Question: This is my Firebase tree:

'''
package com.example.android.frep;
import android.os.Bundle;
import android.support.v7.app.AppCompatActivity;
import android.content.Intent;
import android.text.SpannableStringBuilder;
import android.text.TextUtils;
import android.view.View;
import android.widget.AdapterView;
import android.widget.ArrayAdapter;
import android.widget.Button;
import android.widget.EditText;
import android.widget.ListView;
import android.widget.Spinner;
import android.widget.Toast;
import com.google.firebase.database.DataSnapshot;
import com.google.firebase.database.DatabaseError;
import com.google.firebase.database.DatabaseReference;
import com.google.firebase.database.FirebaseDatabase;
import com.google.firebase.database.ValueEventListener;
import java.util.ArrayList;
import java.util.List;
public class fHome extends AppCompatActivity {
List<resepNusantara> listResepNusantara;
ListView listViewResep;
DatabaseReference dbResepNusantara;
@Override
protected void onCreate(Bundle savedInstanceState) {
super.onCreate(savedInstanceState);
setContentView(R.layout.activity_f_home);
listViewResep = (ListView) findViewById(R.id.resepList);
dbResepNusantara = FirebaseDatabase.getInstance().getReference("resepNusantara");
}
@Override
protected void onStart() {
super.onStart();
dbResepNusantara.addValueEventListener(new ValueEventListener() {
@Override
public void onDataChange(DataSnapshot dataSnapshot) {
//clear the list
//listResepNusantara.clear();
//iterating all nodes
for (DataSnapshot postSnapshot : dataSnapshot.getChildren()) {
//getting resep
//This is the ERROR START
resepNusantara resepN = postSnapshot.getValue(resepNusantara.class);
//adding resep to the list
listResepNusantara.add(resepN);
}
//creating the adapter for the list
ResepList resepListAdapter = new ResepList(fHome.this, listResepNusantara);
//attaching adapter to the listView
listViewResep.setAdapter(resepListAdapter);
}
@Override
public void onCancelled(DatabaseError databaseError) {
}
});
}
}
'''
Hi, everyone I want to ask, i have a problem to retrieve data from firebase
In my model class which is resepNusantara, I've tried to change my properties type to Long but it stills error. The error line is on comment
I follow this guidelines: <URL>
This is the LogCat:
'''
10-24 20:35:14.002 18631-18745/com.example.android.frep D/libc-netbsd: [getaddrinfo]: hostname=frep-ffacb.firebaseio.com; servname=(null); app_pid=18631; app_uid=10161; ai_flags=1024; ai_family=0; ai_socktype=1; netid=0; mark=0; from prox result 0
10-24 20:35:14.521 18631-18745/com.example.android.frep E/NativeCrypto: ssl=0x7f93ff4880 cert_verify_callback x509_store_ctx=0x7f6d5889f0 arg=0x0
10-24 20:35:15.610 18631-18631/com.example.android.frep E/AndroidRuntime: FATAL EXCEPTION: main
Process: com.example.android.frep, PID: 18631
com.google.firebase.database.DatabaseException: Failed to convert value of type java.lang.Long to String
at com.google.android.gms.internal.zzbqi.zzaD(Unknown Source)
at com.google.android.gms.internal.zzbqi.zzb(Unknown Source)
at com.google.android.gms.internal.zzbqi.zza(Unknown Source)
at com.google.android.gms.internal.zzbqi.zzb(Unknown Source)
at com.google.android.gms.internal.zzbqi$zza.zze(Unknown Source)
at com.google.android.gms.internal.zzbqi$zza.zzaG(Unknown Source)
at com.google.android.gms.internal.zzbqi.zze(Unknown Source)
at com.google.android.gms.internal.zzbqi.zzb(Unknown Source)
at com.google.android.gms.internal.zzbqi.zza(Unknown Source)
at com.google.firebase.database.DataSnapshot.getValue(Unknown Source)
at com.example.android.frep.fHome$1.onDataChange(fHome.java:56)
at com.google.android.gms.internal.zzbmz.zza(Unknown Source)
at com.google.android.gms.internal.zzbnz.zzYj(Unknown Source)
at com.google.android.gms.internal.zzboc$1.run(Unknown Source)
at android.os.Handler.handleCallback(Handler.java:815)
at android.os.Handler.dispatchMessage(Handler.java:104)
at android.os.Looper.loop(Looper.java:238)
at android.app.ActivityThread.main(ActivityThread.java:6006)
at java.lang.reflect.Method.invoke(Native Method)
at com.android.internal.os.ZygoteInit$MethodAndArgsCaller.run(ZygoteInit.java:937)
at com.android.internal.os.ZygoteInit.main(ZygoteInit.java:798)
'''
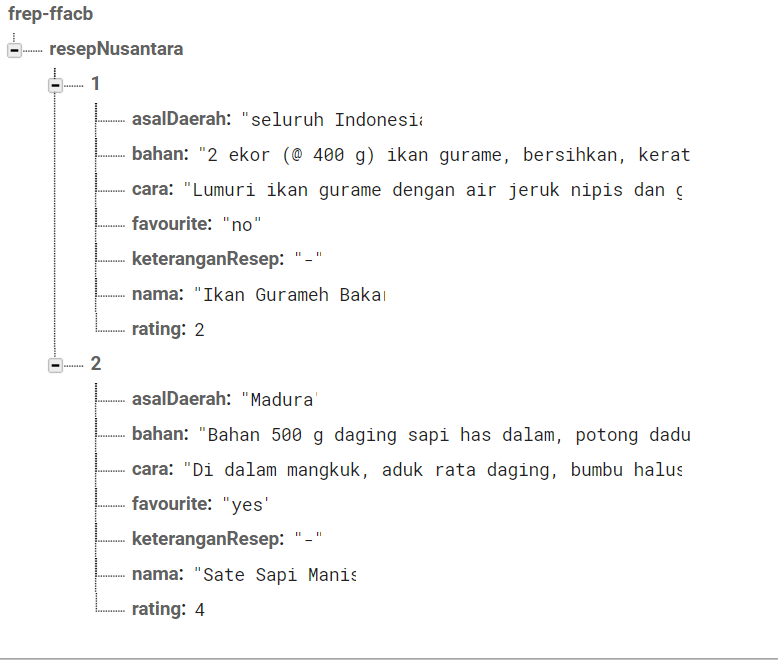
Answer: There is a data type mismatch when marshaling the 'resepNusantara' class. Specifically, one of the members is stored as a 'long' in the database and 'string' in the class.
Dump the object to the console and inspect the database to make sure the types are all synced.
See this post for more information: <URL>